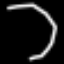
Label: octagon